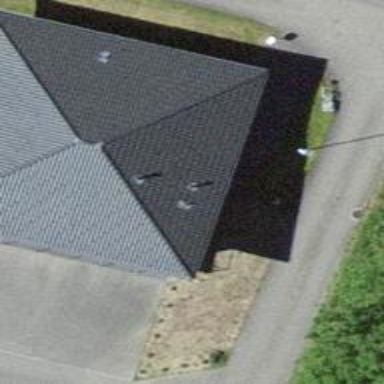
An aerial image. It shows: Residential building.